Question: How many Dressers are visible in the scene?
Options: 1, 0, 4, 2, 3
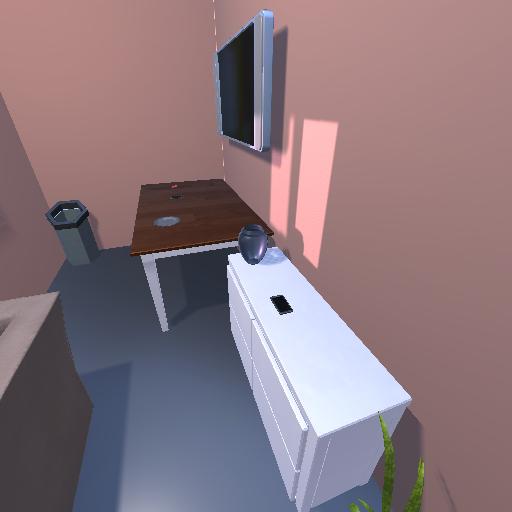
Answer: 1